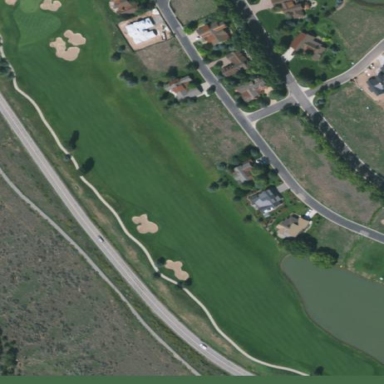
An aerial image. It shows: Golf fairway in the image.